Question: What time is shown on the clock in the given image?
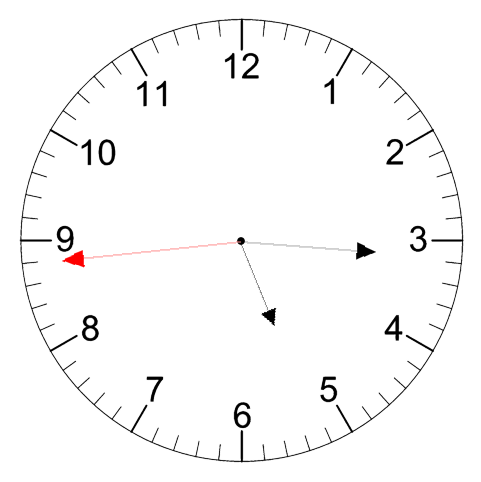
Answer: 05:15:44